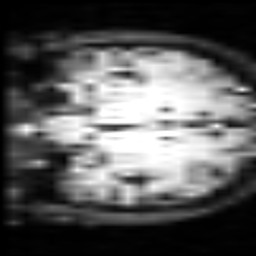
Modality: inplaneT2
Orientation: coronal